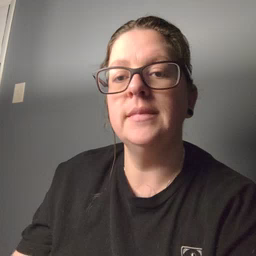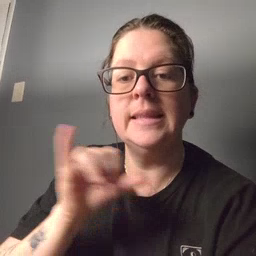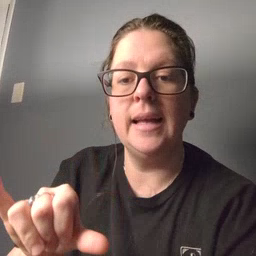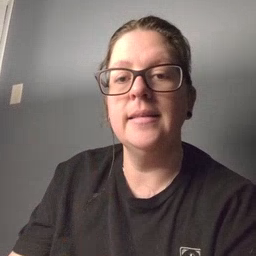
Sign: stay